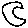
Label: moon